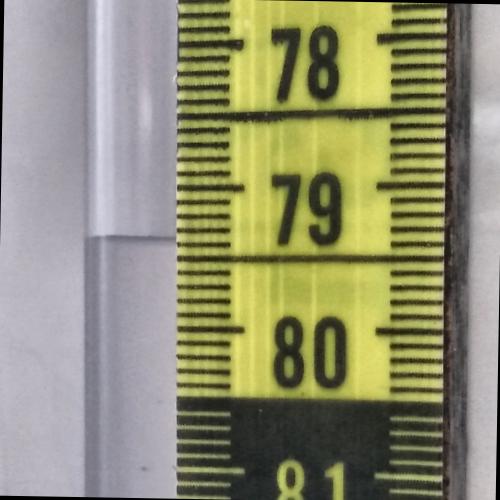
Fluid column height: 79.4 cm